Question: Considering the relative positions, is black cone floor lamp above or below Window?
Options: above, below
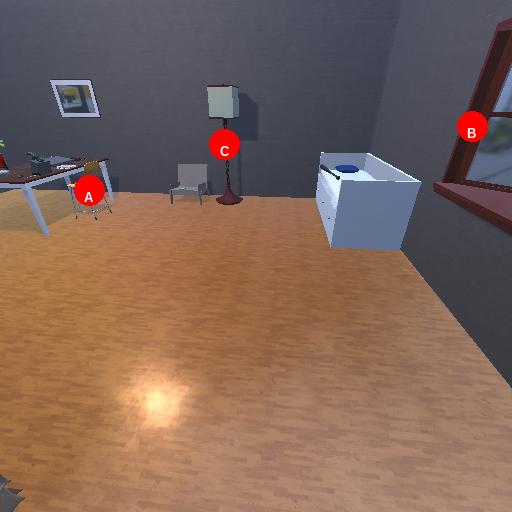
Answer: above